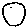
Label: smiley face